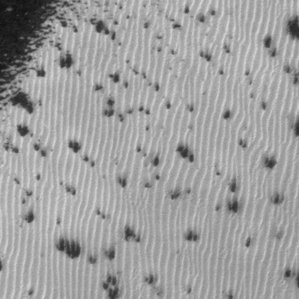
Label: frost